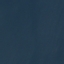
Label: SeaLake